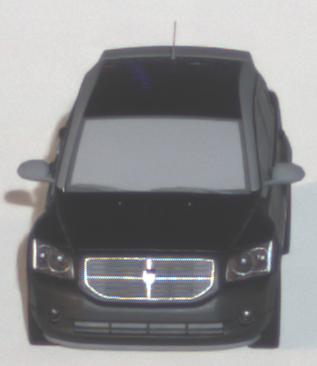
Make: Dodge
Model: Caliber 1.8
Detailed model: Caliber
Model produced from: 2006/06
Model produced until: 2009/03
Doors: 5
Color: black
Road condition: dry road
Daytime: night
Contrast: high contrast